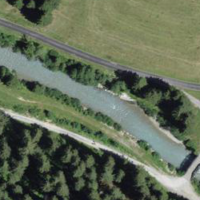
EUNIS habitat code: 15
Species observed at this site:
Vaccinium myrtillus
Tussilago farfara